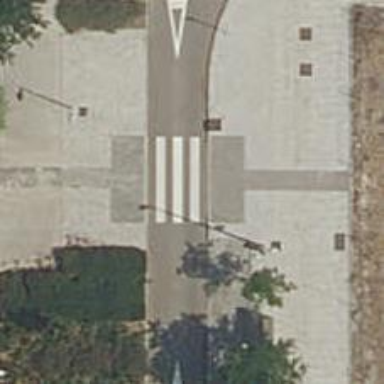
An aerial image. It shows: Uncontrolled crossing on the road.